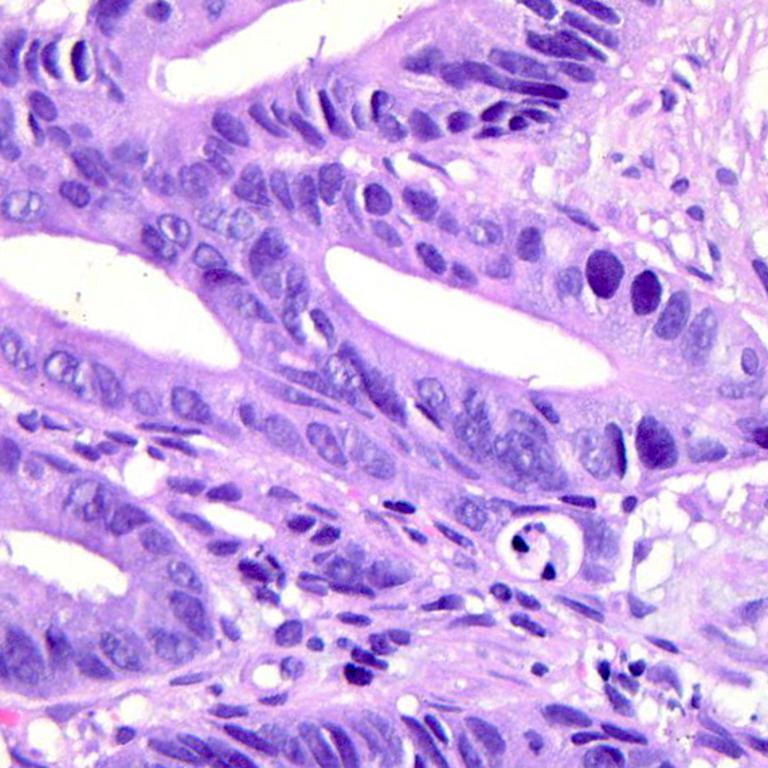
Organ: colon
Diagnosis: adenocarcinomas